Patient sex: M
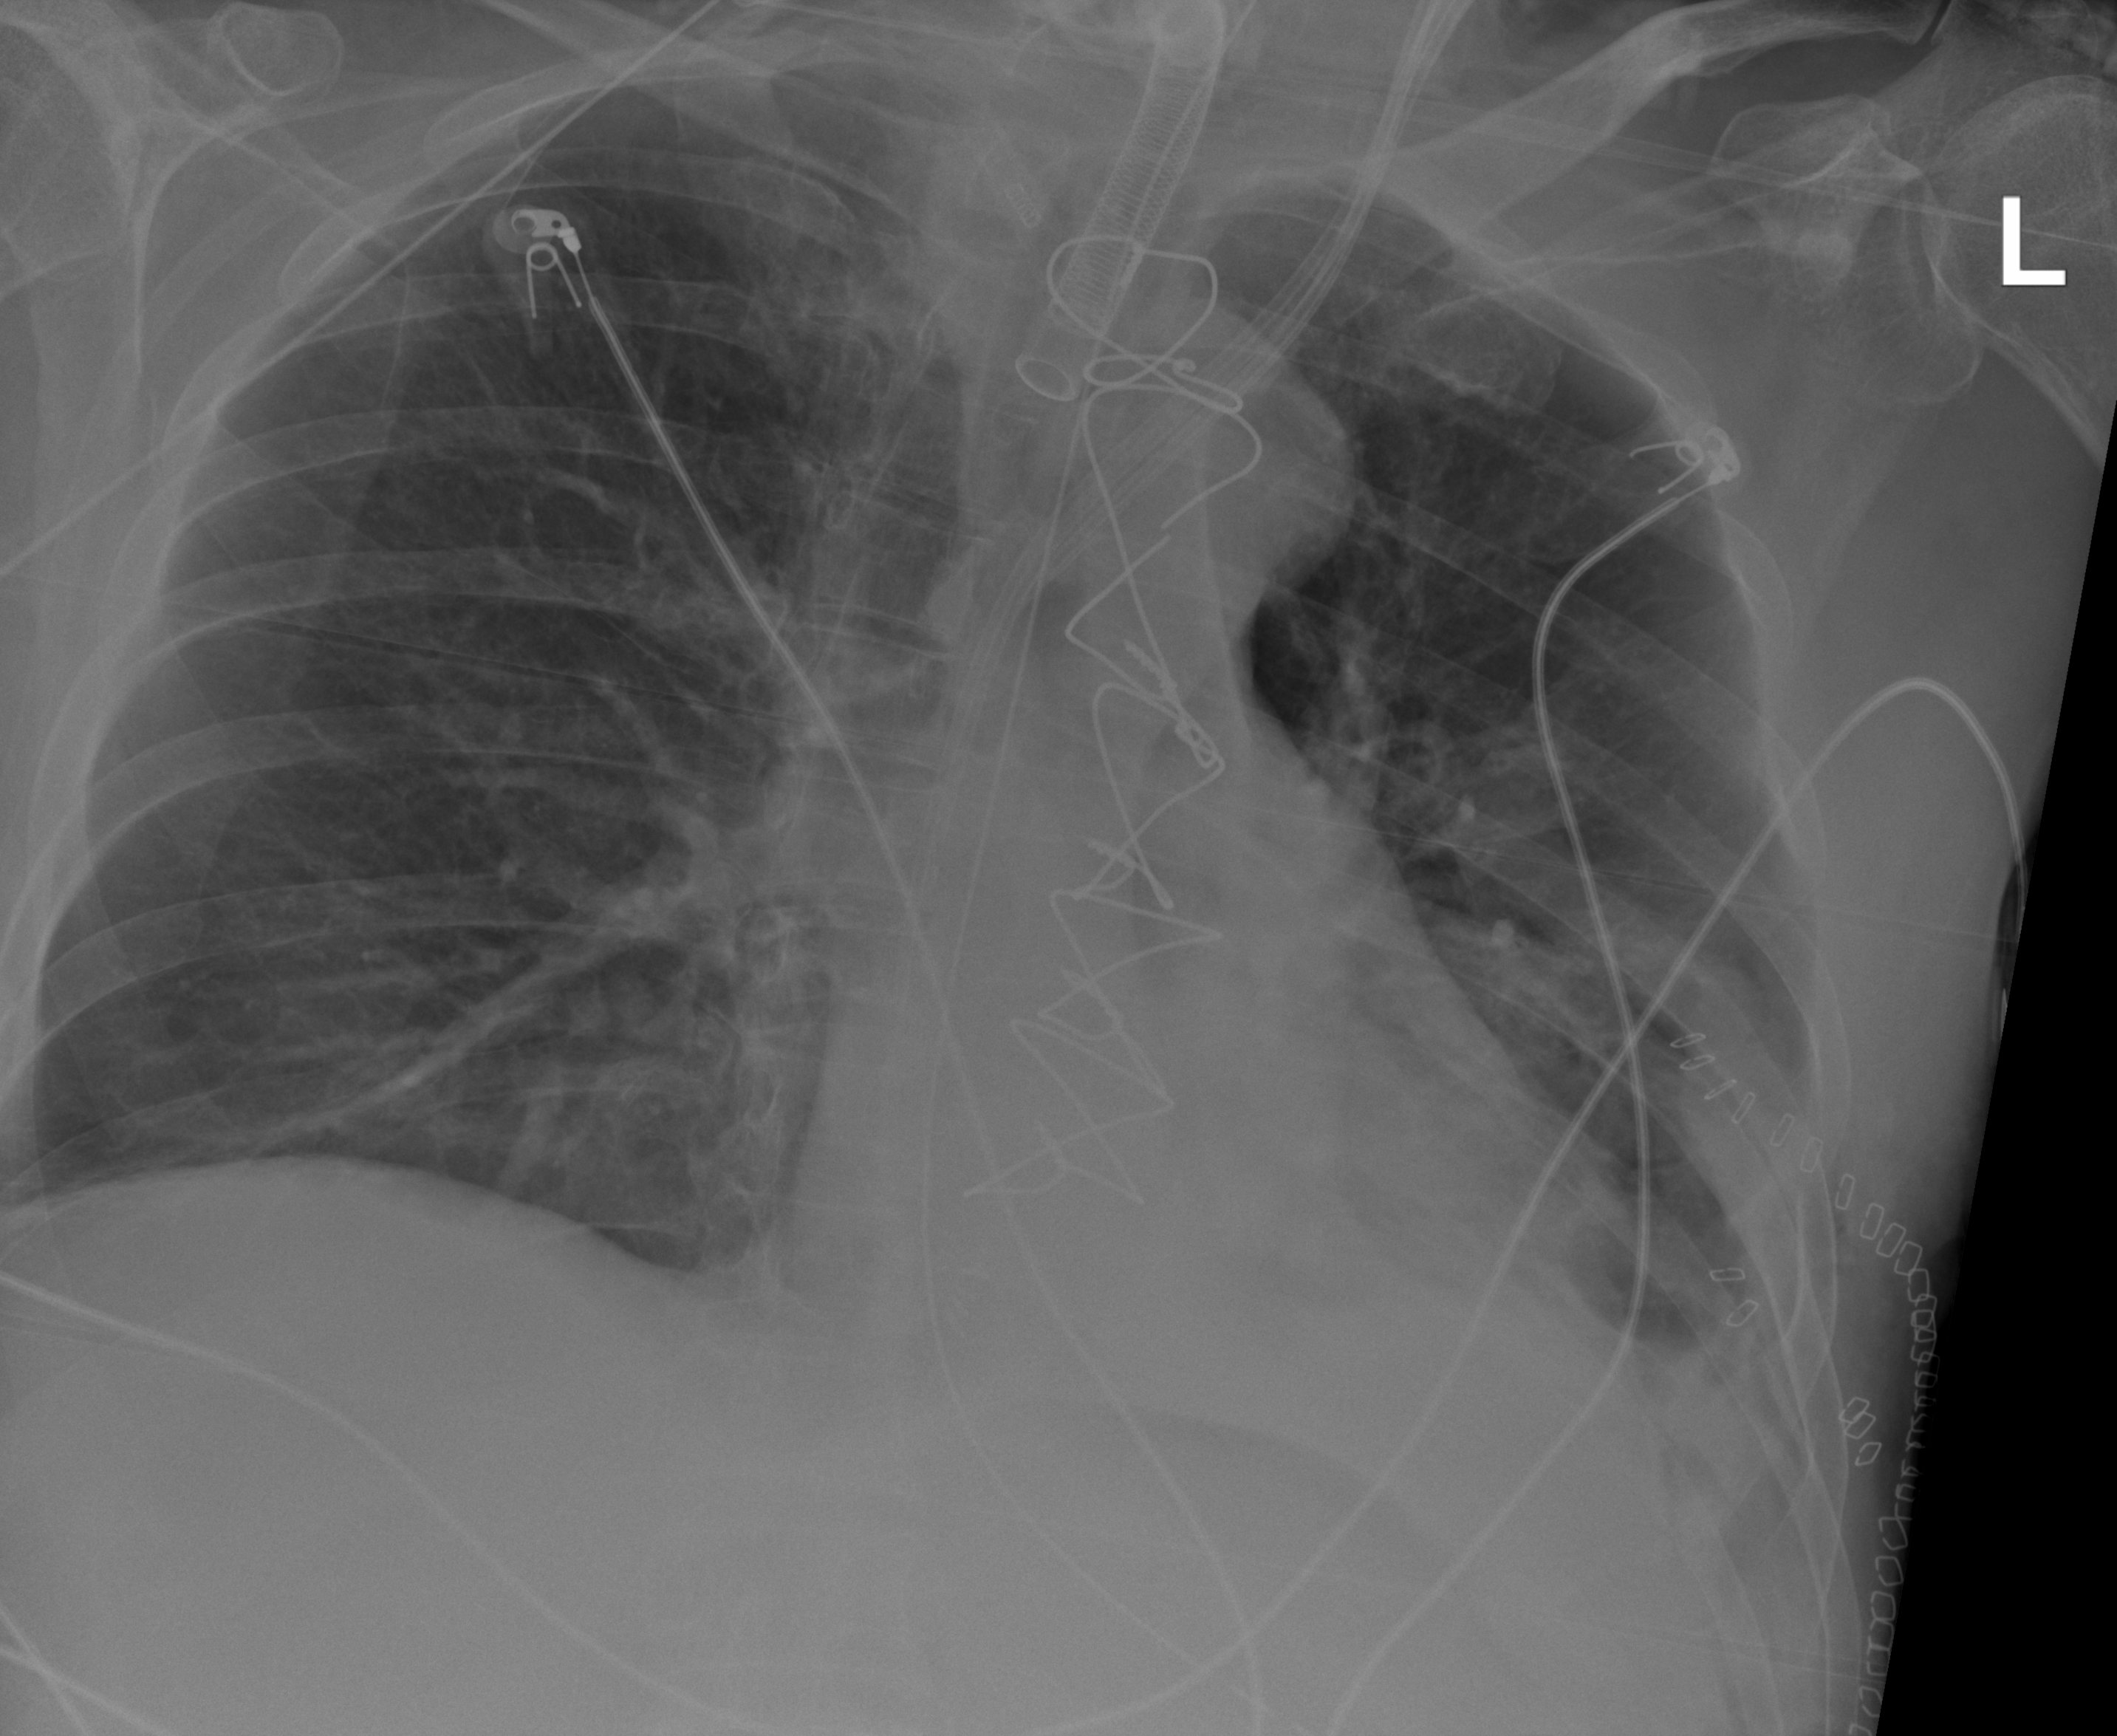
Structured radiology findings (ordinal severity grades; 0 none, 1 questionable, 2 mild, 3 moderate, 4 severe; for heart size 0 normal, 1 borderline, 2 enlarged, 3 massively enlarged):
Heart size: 1
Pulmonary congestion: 0
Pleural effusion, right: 0
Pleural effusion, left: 3
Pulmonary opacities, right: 0
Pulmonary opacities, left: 2
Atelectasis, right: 0
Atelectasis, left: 3